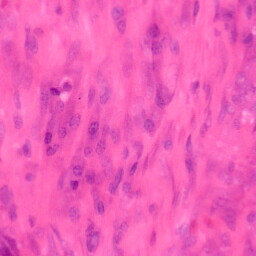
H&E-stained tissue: Colon